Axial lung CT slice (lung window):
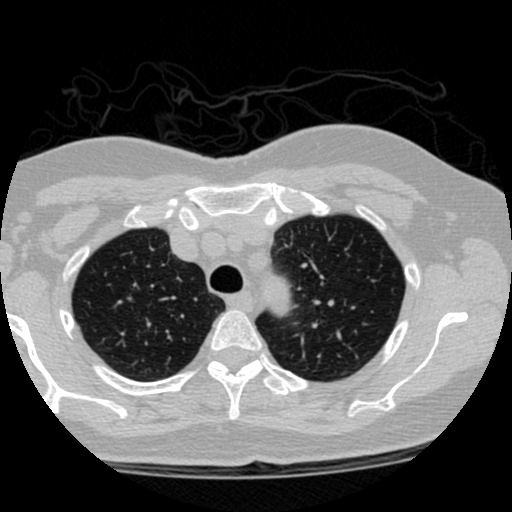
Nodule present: no